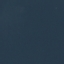
Land use / land cover class: SeaLake